Field crop: tomato
Growth stage: 1
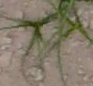
Species: cyperus